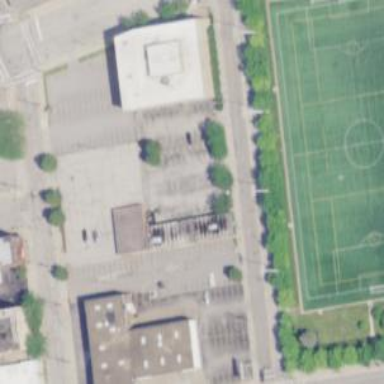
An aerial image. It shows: Parking area with surface.